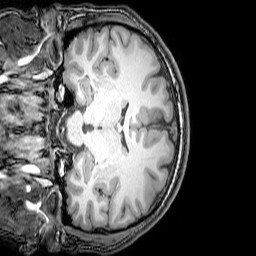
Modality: T1w
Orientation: coronal
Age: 23
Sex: male
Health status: healthy
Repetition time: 0.081 s
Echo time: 0.037 s